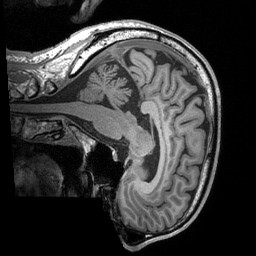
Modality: T1w
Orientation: sagittal
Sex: male
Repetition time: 1.95 s
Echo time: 0.026 s